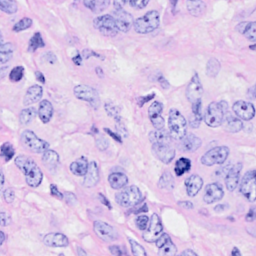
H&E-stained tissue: Breast